Question: I've put together an ajax style form that has a simple animated validation through jQuery. When everything checks out, it posts the content to my database. Or at least, that's the idea. Right now it logs an error at the very end of the function rather than inserting the information.
It consists of:
- 'db.php'- 'scripts.js'- 'index.php'- 'insert.php'
'''
<?$con = mysql_connect("localhost","db_name","db_pass");
if (!$con){die('Could not connect: ' . mysql_error());}
?>
'''
'''
$(document).ready(function () {
$("#submit").click(function (e) {
e.preventDefault();
// Tell console that it's started the validation
console.log("Begin Validation");
// Dump post data into variables
var alert = false;
var first = $("#firstname").val();
var last = $("#lastname").val();
var email = $("#email").val();
var phone = $("#phone").val();
var dropdown = $("#dropdown").val();
// Check first name field
if (first.length === 0) {
var alert = true;
$("#firstname").addClass("error");
} else {
$("#firstname").removeClass("error");
}
// Check last name field
if (last.length === 0) {
var alert = true;
$("#lastname").addClass("error");
} else {
$("#lastname").removeClass("error");
}
// Check email field
if (email.length < 7 || email.indexOf("@") == "-1" || email.indexOf("@.") != -1 || email.indexOf("-.") != -1 || email.indexOf("_.") != -1 || email.indexOf("..") != -1 || email.indexOf("._") != -1 || email.indexOf(".-") != -1 || email.indexOf(".@") != -1 || email.indexOf("@-") != -1 || email.indexOf("@_") != -1 || email.indexOf("@") == -1 || email.indexOf(".") == -1) {
var alert = true;
$("#email").addClass("error");
} else {
$("#email").removeClass("error");
}
// Check phone field
if (phone.length === 0) {
var alert = true;
$("#phone").addClass("error");
} else {
$("#phone").removeClass("error");
}
// Check dropdown field
if ($("#dropdown").val() === 0) {
var alert = true;
$("#dropdown").addClass("error");
} else {
$("#dropdown").removeClass("error");
}
// If anything returned an error, display the alert dialog
if (alert === true) {
$(".formcheck").slideDown(500);
}
// If no issues were found, disable submit button and proceed to data insertion
if (alert === false) {
$(".formcheck").slideUp(500);
$("#submit").attr({
disabled: "true",
value: "Sending Info..."
});
console.log("Finish validation, move on to insert.php");
// Insert the data into the database via php file, echo success message to form
$.post("insert.php", $("#form").serialize(), function (e) {
console.log("Post data to insert.php");
if (e == "sent") {
console.log("Hide submit button and display success message");
$("#submit").slideUp(500);
$(".formfail").slideUp(500);
console.log("remove submit and errors");
$(".formsuccess").slideDown(500);
console.log("message sent successfully");
} else {
console.log("something went wrong");
$("#submit").removeAttr("disabled").attr("value", "Submit");
}
});
}
});
});
'''
'''
<? include 'db.php'; ?>
<!doctype html>
<head>
<!-- meta info and such goes here -->
<link rel='stylesheet' href='theme.css' type='text/css' media='all' />
<script type='text/javascript' src='jquery.js'></script>
<script type='text/javascript' src='scripts.js'></script>
</head>
<body>
<form action='#submit' method='post' id='form'>
<div class='formsuccess'>Your entry has been submitted; Thank you.</div>
<div class='formerror'>There was a problem submitting the entry.</div>
<div class='formcheck'>Please check the form, something's missing.</div>
<div class='formfail'>There was a problem contacting the server.</div>
<input type="text" name="firstname" id="firstname" tabindex="1" placeholder="First Name">
<input type="text" name="lastname" id="lastname" tabindex="2" placeholder="Last Name">
<input type="text" name="email" id="email" tabindex="3" placeholder="Email">
<input style="display:none" id="email2" name="email2" type="text">
<input type="text" name="phone" id="phone" tabindex="4" placeholder="Phone">
<select name="dropdown" id="dropdown" tabindex="5">
<option value="0">Please select an option...</option>
<option value="volvo">Volvo</option>
<option value="saab">Saab</option>
<option value="mercedes">Mercedes</option>
<option value="audi">Audi</option>
</select>
<input id="submit" name="submit" type="button" value="Submit" tabindex="6"/>
</body>
</html>
'''
'''
<?$con = mysql_connect("localhost","db_name","db_pass");
if (!$con){die('Could not connect: ' . mysql_error());}
mysql_select_db("db_name", $con);
//This bit makes the data input secure (preventing things like drop_tables, etc...)
function sanitize($input){
switch(gettype($input)){
case 'object':
foreach($input as $key => $variable){
$input->$key = sanitize($variable);
}
break;
case 'array':
foreach($input as $key => $variable){
$input[$key] = sanitize($variable);
}
break;
case 'string':
//clean out extra sql queries
//remove poison null byte
//remove blank space at beginning and end of string
$input = mysql_real_escape_string(trim(htmlentities(str_replace(chr(0),'',$input),ENT_QUOTES)));
break;
}
return $input;
}
//create an alias for "clean" version of our variable.
$post = sanitize($_POST);
//now use $post['firstname'] instead of $_POST['firstname'], $post has been cleaned.
//INSERT POST DATA INTO TABLES
$sql="INSERT INTO 'db_name'.'table_name' ('firstname', 'lastname', 'phone', 'email', 'dropdown')
VALUES ('".$post['firstname']."','".$post['lastname']."','".$post['phone']."','".$post['email']."','".$post['dropdown']."')";
if (!mysql_query($sql,$con))
{
die('Error: ' . mysql_error());
}
echo 'sent';
mysql_close($con);
?>
'''
That's all of it (of course, I stripped out branded bits). As it is now, it logs "something went wrong"

Which means it passes the JavaScript validation and successfully reaches the last function. unfortunately it isn't able to insert the information into the database and defaults to the else statement, which doesn't return the "sent" message to the script file -- thus no success.
I've been tinkering with this thing for hours and can't figure out why it's failing.
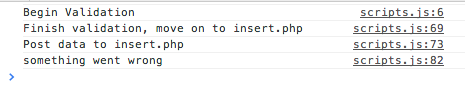
Answer: You need to use backticks, not quotes for table/column names.
'''
$sql="INSERT INTO 'db_name'.'table_name' ('firstname', 'lastname', 'phone', 'email', 'dropdown')
VALUES ('".$post['firstname']."','".$post['lastname']."','".$post['phone']."','".$post['email']."','".$post['dropdown']."')"
'''
Or none, just:
'''
$sql="INSERT INTO table_name (firstname, lastname, phone, email, dropdown)
VALUES ('".$post['firstname']."','".$post['lastname']."','".$post['phone']."','".$post['email']."','".$post['dropdown']."')"
'''
I also would trash your 'sanitize()' function and all the 'mysql_*' functions and revert to parametrized queries instead. Look into <URL>, something like:
'''
$db = new PDO('mysql:dbname=db_name;host=127.0.0.1;charset=utf8', 'db_name', 'db_pass');
$db->setAttribute(PDO::ATTR_EMULATE_PREPARES, false);
$stmt = $db->prepare('INSERT INTO table (firstname, lastname, phone, email, dropdown) VALUES (:firstname, :lastname, :phone, :email, :dropdown)';
$stmt->execute(array('firstname' => $_POST['firstname'], 'lastname' => $_POST['lastname'],
'phone' => $_POST['phone'], 'email' => $_POST['email'], 'dropdown' => $_POST['dropdown']));
'''